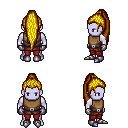
a pixel art fantasy rpg character, male body template, dark elf, purple skin, leather chest armor, red pants, blonde extra-long topknot hairstyle, metal gloves, metal boots, four views (front, back, left, right), 2x2 character sprite sheet, small pixel art, hard edges, no anti-aliasing